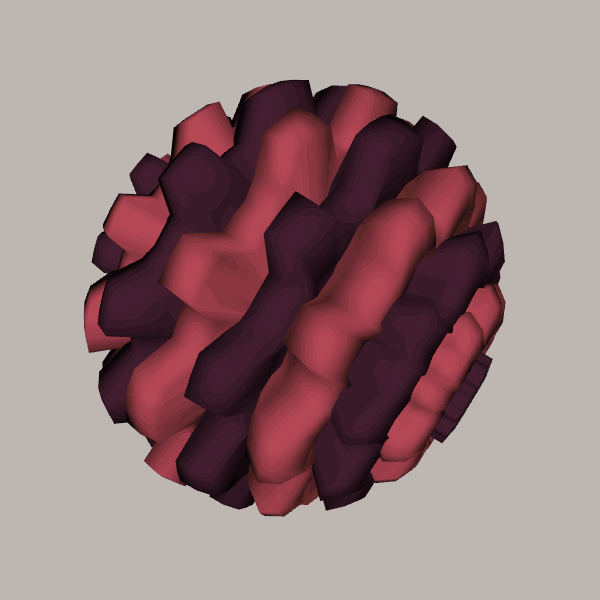
Background: light